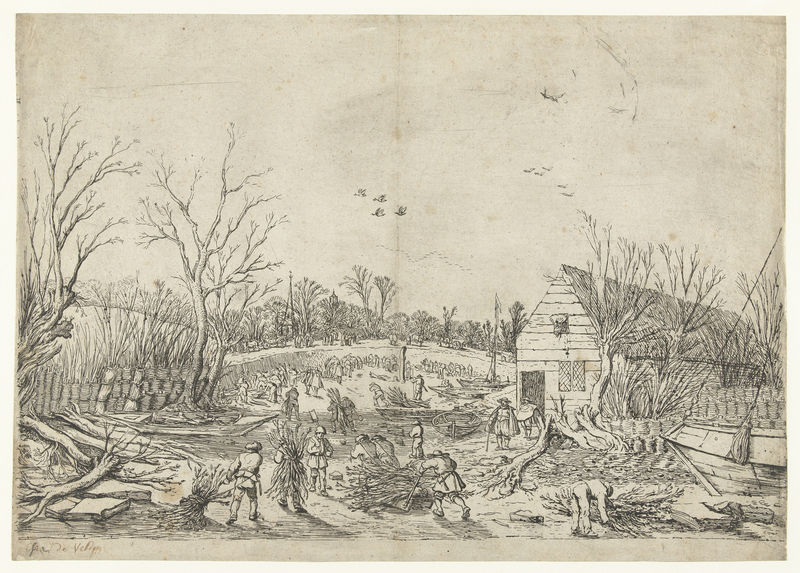
Titel: Herstelwerkzaamheden aan de doorgebroken Lekdijk bij Vianen
Künstler: Esaias van de Velde
Standort: Amsterdam
Institution: Rijksmuseum
Schlagwörter: baum, himmel, weiß, bäume, landschaft, menschen, see, äste, holz, schwarz, zeichnung, gras, haus, weg, ast, kalt, vögel, zweige, busch, büsche, hütte, arbeit, bauern, boot, genre, stock, schiff, arbeiten, bündel, reisig, dorf, winter, weiden, groß, holzfäller, grad, gefällt, wassser, ruten, bündeln, weidenruten, holzhacker